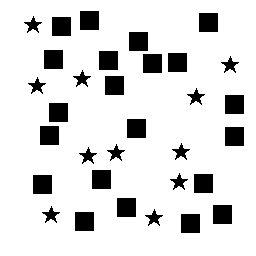
Squares: 21
Triangles: 0
Stars: 11
Total shapes: 32